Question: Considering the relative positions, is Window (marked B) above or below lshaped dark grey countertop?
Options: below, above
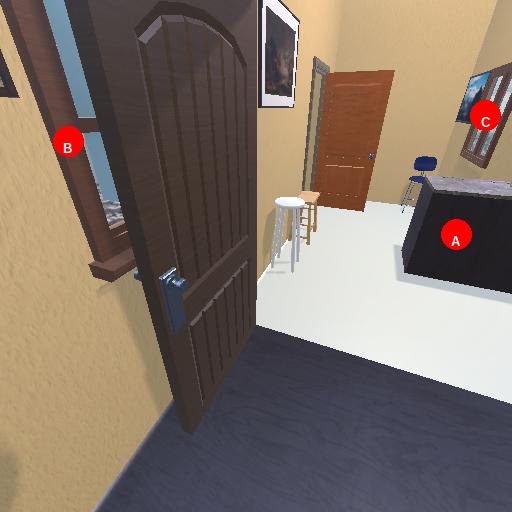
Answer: below